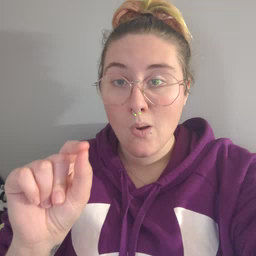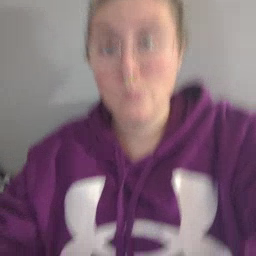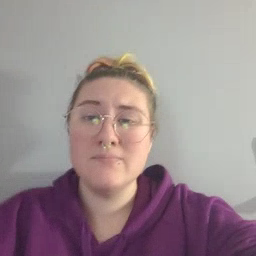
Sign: hen